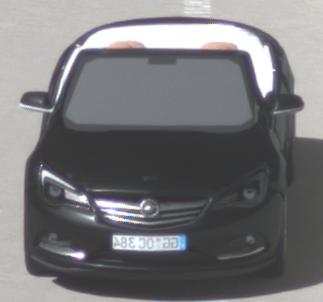
Make: Opel
Model: Cascada 1.4 Turbo
Detailed model: Cascada
Model produced from: 2013/03
Model produced until: 2015/01
Doors: 2
Color: black
Road condition: dry road
Daytime: midday
Contrast: high contrast